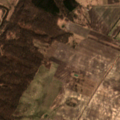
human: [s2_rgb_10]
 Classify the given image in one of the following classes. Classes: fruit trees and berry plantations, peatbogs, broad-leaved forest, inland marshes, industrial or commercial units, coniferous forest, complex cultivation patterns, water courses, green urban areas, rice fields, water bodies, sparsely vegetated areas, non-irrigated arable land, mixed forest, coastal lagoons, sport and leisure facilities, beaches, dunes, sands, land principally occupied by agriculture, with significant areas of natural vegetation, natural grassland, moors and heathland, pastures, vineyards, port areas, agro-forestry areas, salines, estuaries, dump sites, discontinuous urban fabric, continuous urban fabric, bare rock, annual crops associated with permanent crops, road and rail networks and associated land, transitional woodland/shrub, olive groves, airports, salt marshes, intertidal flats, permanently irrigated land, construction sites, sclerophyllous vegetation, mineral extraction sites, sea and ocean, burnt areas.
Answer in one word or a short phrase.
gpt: discontinuous urban fabric, non-irrigated arable land, pastures, complex cultivation patterns, land principally occupied by agriculture, with significant areas of natural vegetation, broad-leaved forest